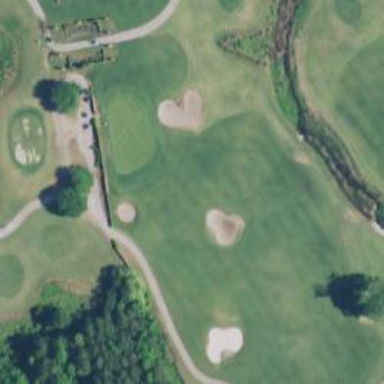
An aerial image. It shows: View of golf hole.